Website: apple
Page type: billing-address
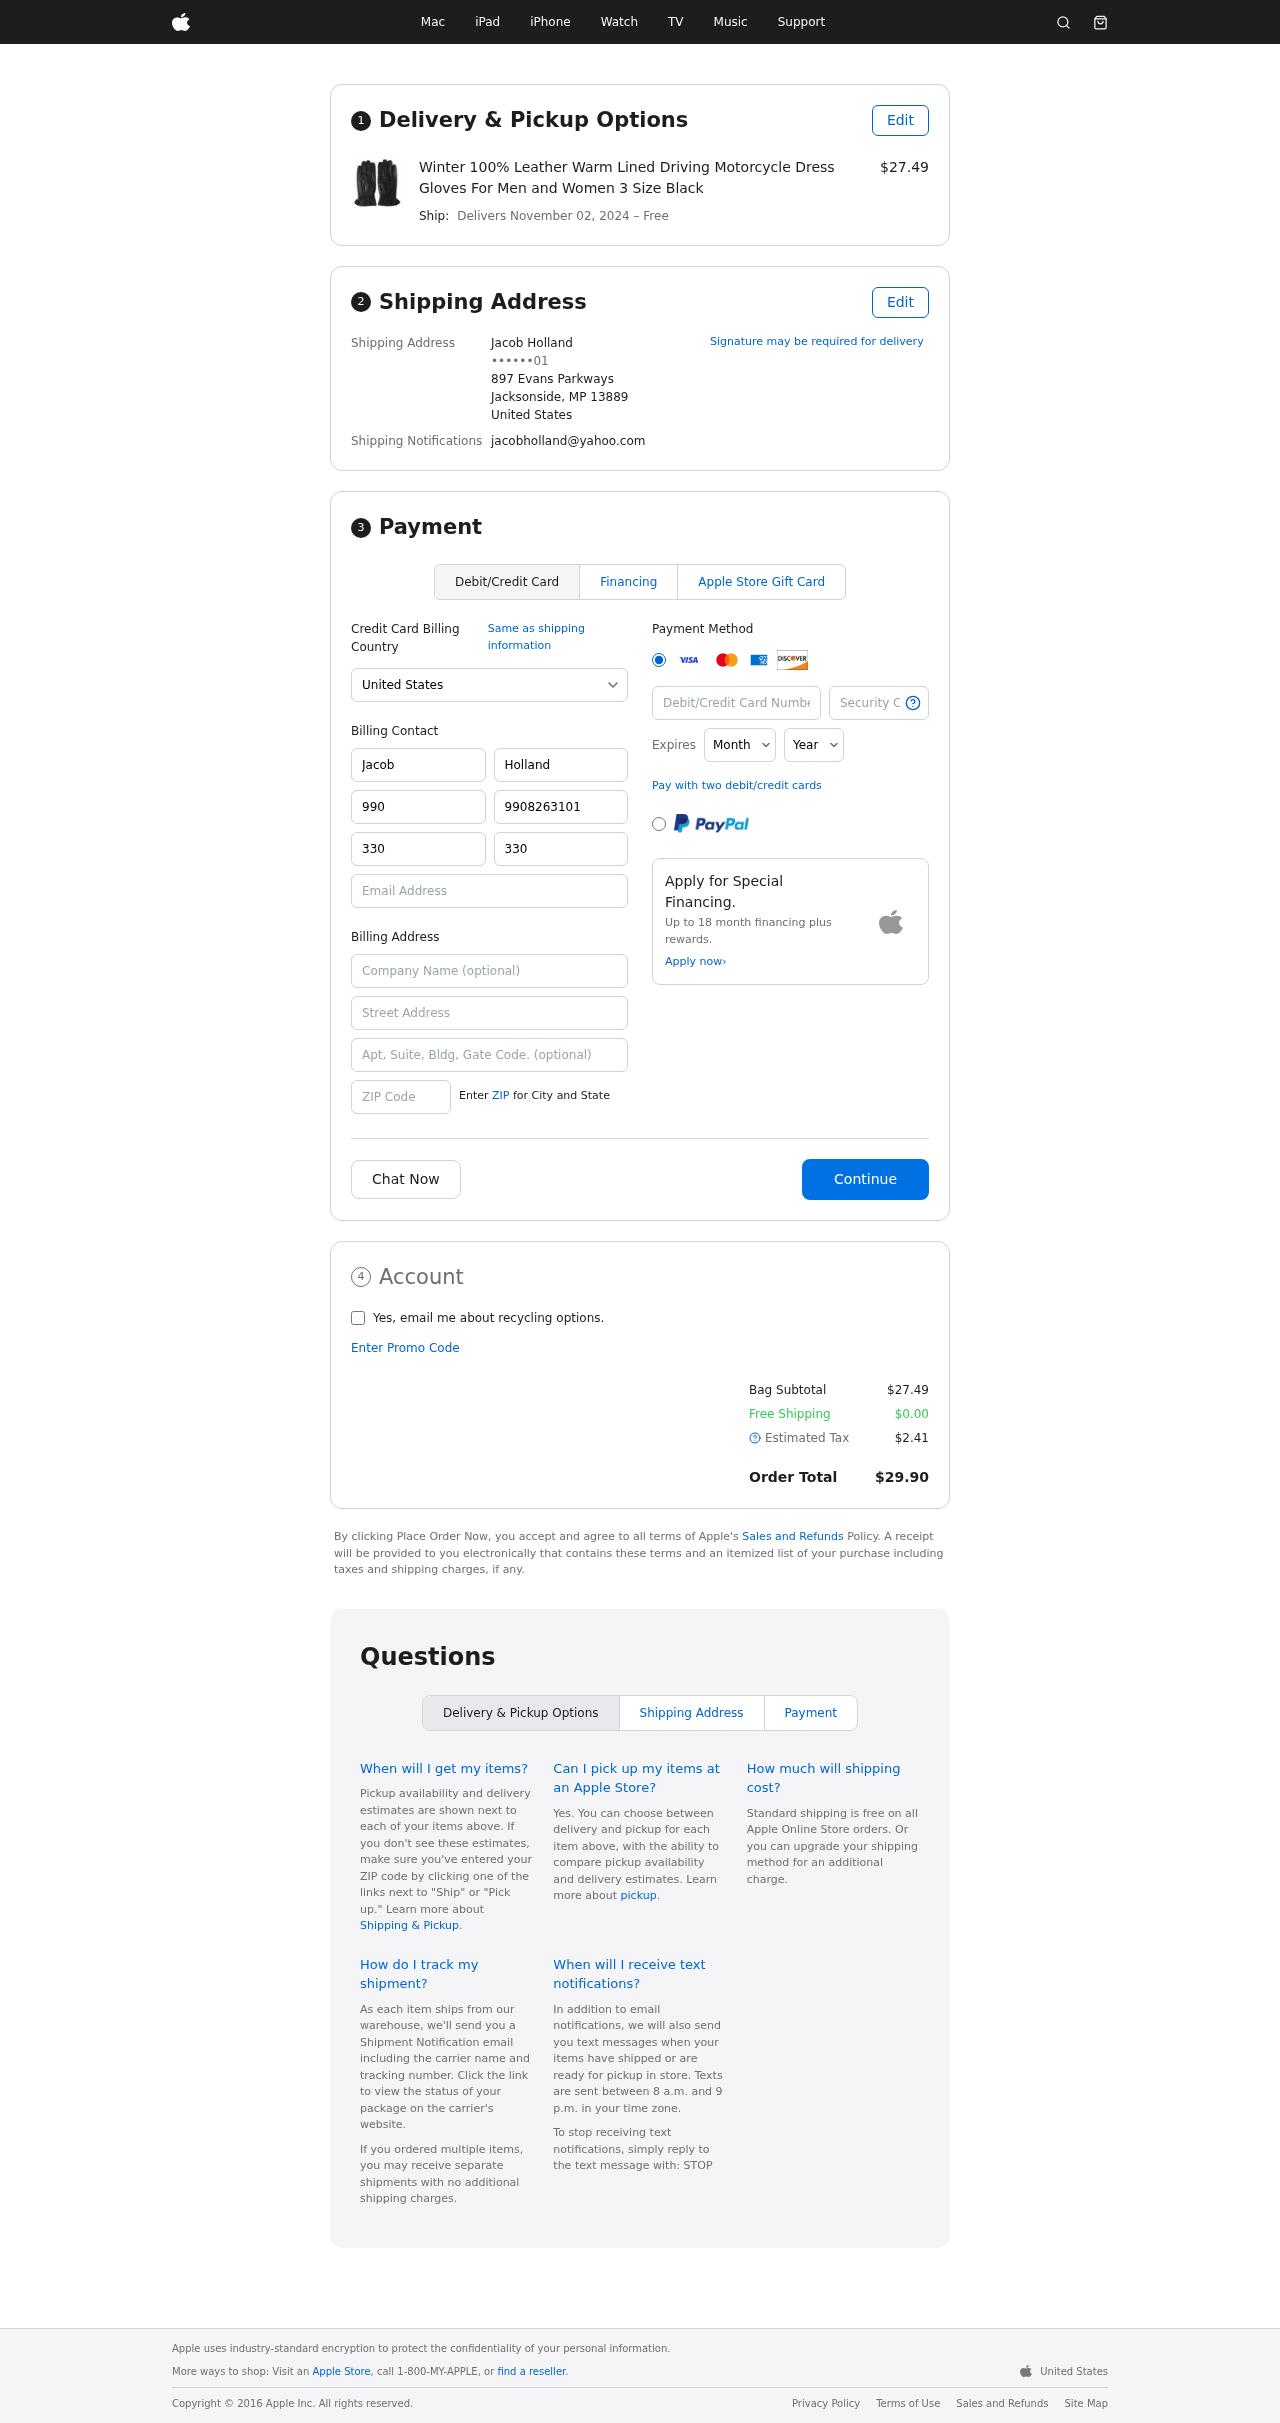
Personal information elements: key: PII_CARD_CVV
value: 065
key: PII_CARD_EXPIRY_MONTH
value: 12
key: PII_CARD_EXPIRY_YEAR
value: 27
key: PII_CARD_NUMBER
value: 2394 1442 4110 7032
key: PII_CITY_STATE_ZIP
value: Jacksonside, MP 13889
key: PII_COUNTRY
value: United States
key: PII_EMAIL
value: jacobholland@yahoo.com
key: PII_FULLNAME
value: Jacob Holland
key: PII_STREET
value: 897 Evans Parkways
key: PII_PHONE_MASKED
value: ••••••01
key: PII_BILLING_FIRSTNAME
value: Jacob
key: PII_BILLING_LASTNAME
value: Holland
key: PII_BILLING_PHONE_AREA
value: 990
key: PII_BILLING_PHONE
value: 9908263101
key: PII_BILLING_PHONE_ALT_AREA
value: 330
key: PII_BILLING_PHONE_ALT
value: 3302258847
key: PII_BILLING_EMAIL
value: jacobholland@yahoo.com
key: PII_BILLING_STREET
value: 897 Evans Parkways
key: PII_BILLING_STREET2
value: Apt. 267
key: PII_BILLING_POSTCODE
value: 13889
Product elements: key: PRODUCT1_NAME
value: Winter 100% Leather Warm Lined Driving Motorcycle Dress Gloves For Men and Women 3 Size Black
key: PRODUCT1_PRICE
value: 27.49
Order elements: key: ORDER_DELIVERY_DATE
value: November 02, 2024
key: ORDER_SUBTOTAL
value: $27.49
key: ORDER_SHIPPING_COST
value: $0.00
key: ORDER_TAX
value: $2.41
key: ORDER_TOTAL
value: $29.90